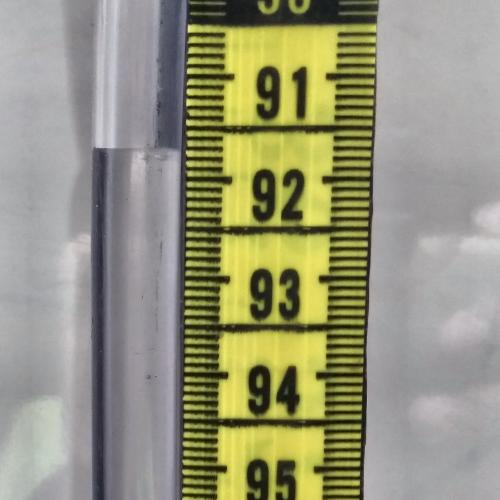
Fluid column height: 91.7 cm